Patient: sex M, age 63
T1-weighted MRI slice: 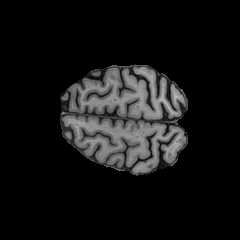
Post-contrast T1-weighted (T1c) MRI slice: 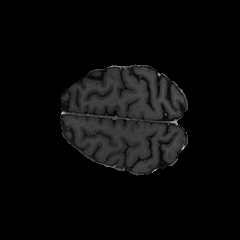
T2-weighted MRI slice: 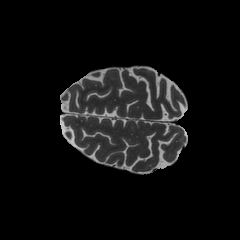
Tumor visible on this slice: no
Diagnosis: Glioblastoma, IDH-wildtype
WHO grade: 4